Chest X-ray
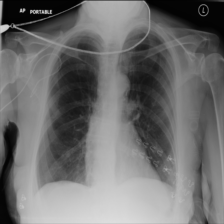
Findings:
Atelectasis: negative
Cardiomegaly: negative
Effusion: negative
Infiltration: negative
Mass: negative
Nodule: negative
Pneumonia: negative
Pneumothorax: negative
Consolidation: negative
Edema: negative
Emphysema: negative
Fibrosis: negative
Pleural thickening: negative
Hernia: negative